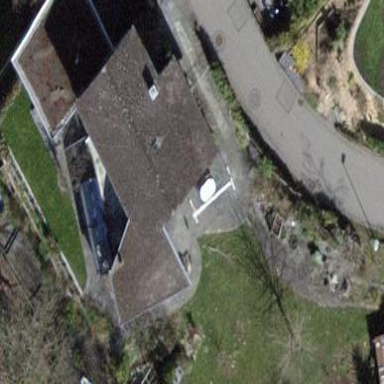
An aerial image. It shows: Building with tile roof.